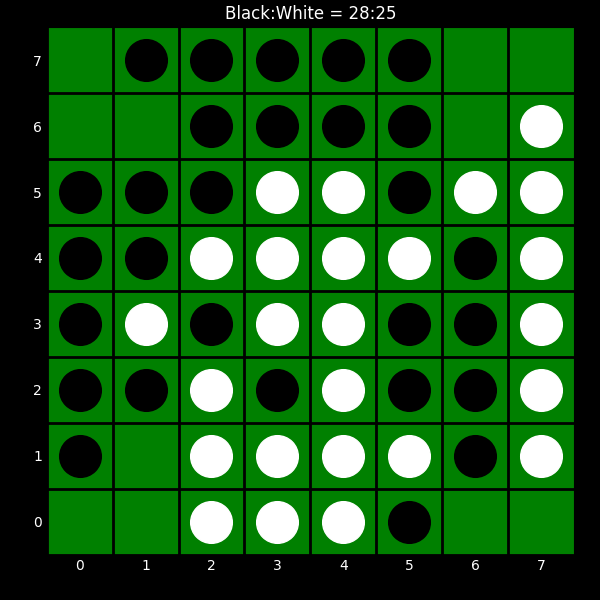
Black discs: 28
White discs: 25